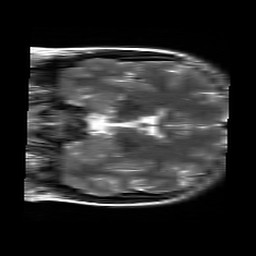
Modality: T2w
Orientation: coronal
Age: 21
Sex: female
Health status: healthy
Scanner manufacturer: siemens
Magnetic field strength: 3 T
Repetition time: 4.01 s
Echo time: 0.116 s